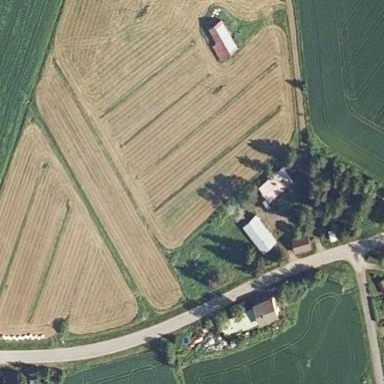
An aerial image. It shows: Farmyard area.